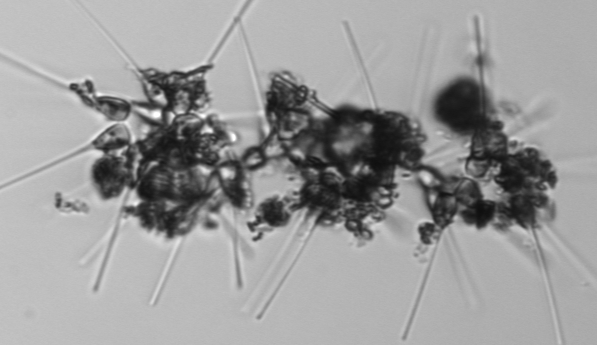
Label: Asterionellopsis_glacialis